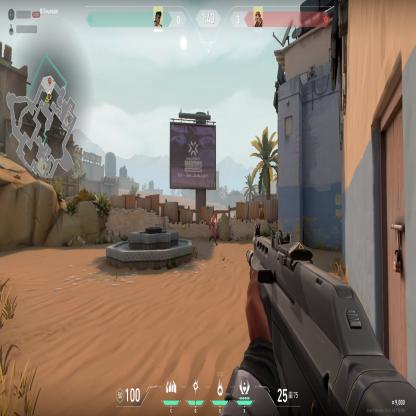
Label: enemy